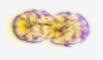
Label: Margalefidinium